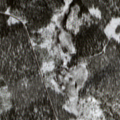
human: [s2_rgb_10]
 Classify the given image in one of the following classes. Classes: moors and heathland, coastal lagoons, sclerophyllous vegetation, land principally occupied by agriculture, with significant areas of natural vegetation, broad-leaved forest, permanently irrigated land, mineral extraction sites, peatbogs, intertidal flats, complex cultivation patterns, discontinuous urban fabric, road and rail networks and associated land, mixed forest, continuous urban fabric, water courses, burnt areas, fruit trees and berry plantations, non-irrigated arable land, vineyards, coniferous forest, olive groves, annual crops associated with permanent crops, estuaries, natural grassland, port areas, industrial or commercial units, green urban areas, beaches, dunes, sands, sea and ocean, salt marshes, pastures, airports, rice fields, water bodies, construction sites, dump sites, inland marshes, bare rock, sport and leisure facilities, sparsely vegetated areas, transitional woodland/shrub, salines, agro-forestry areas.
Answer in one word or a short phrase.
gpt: coniferous forest, transitional woodland/shrub